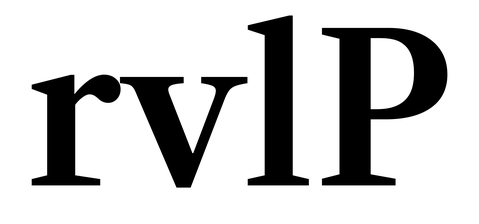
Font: LibreCaslonText_SemiBold